Field crop: maize
Growth stage: 1
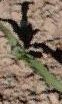
Species: maize